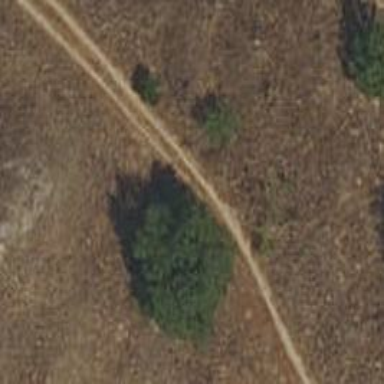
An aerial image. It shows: Unpaved track road.